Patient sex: M
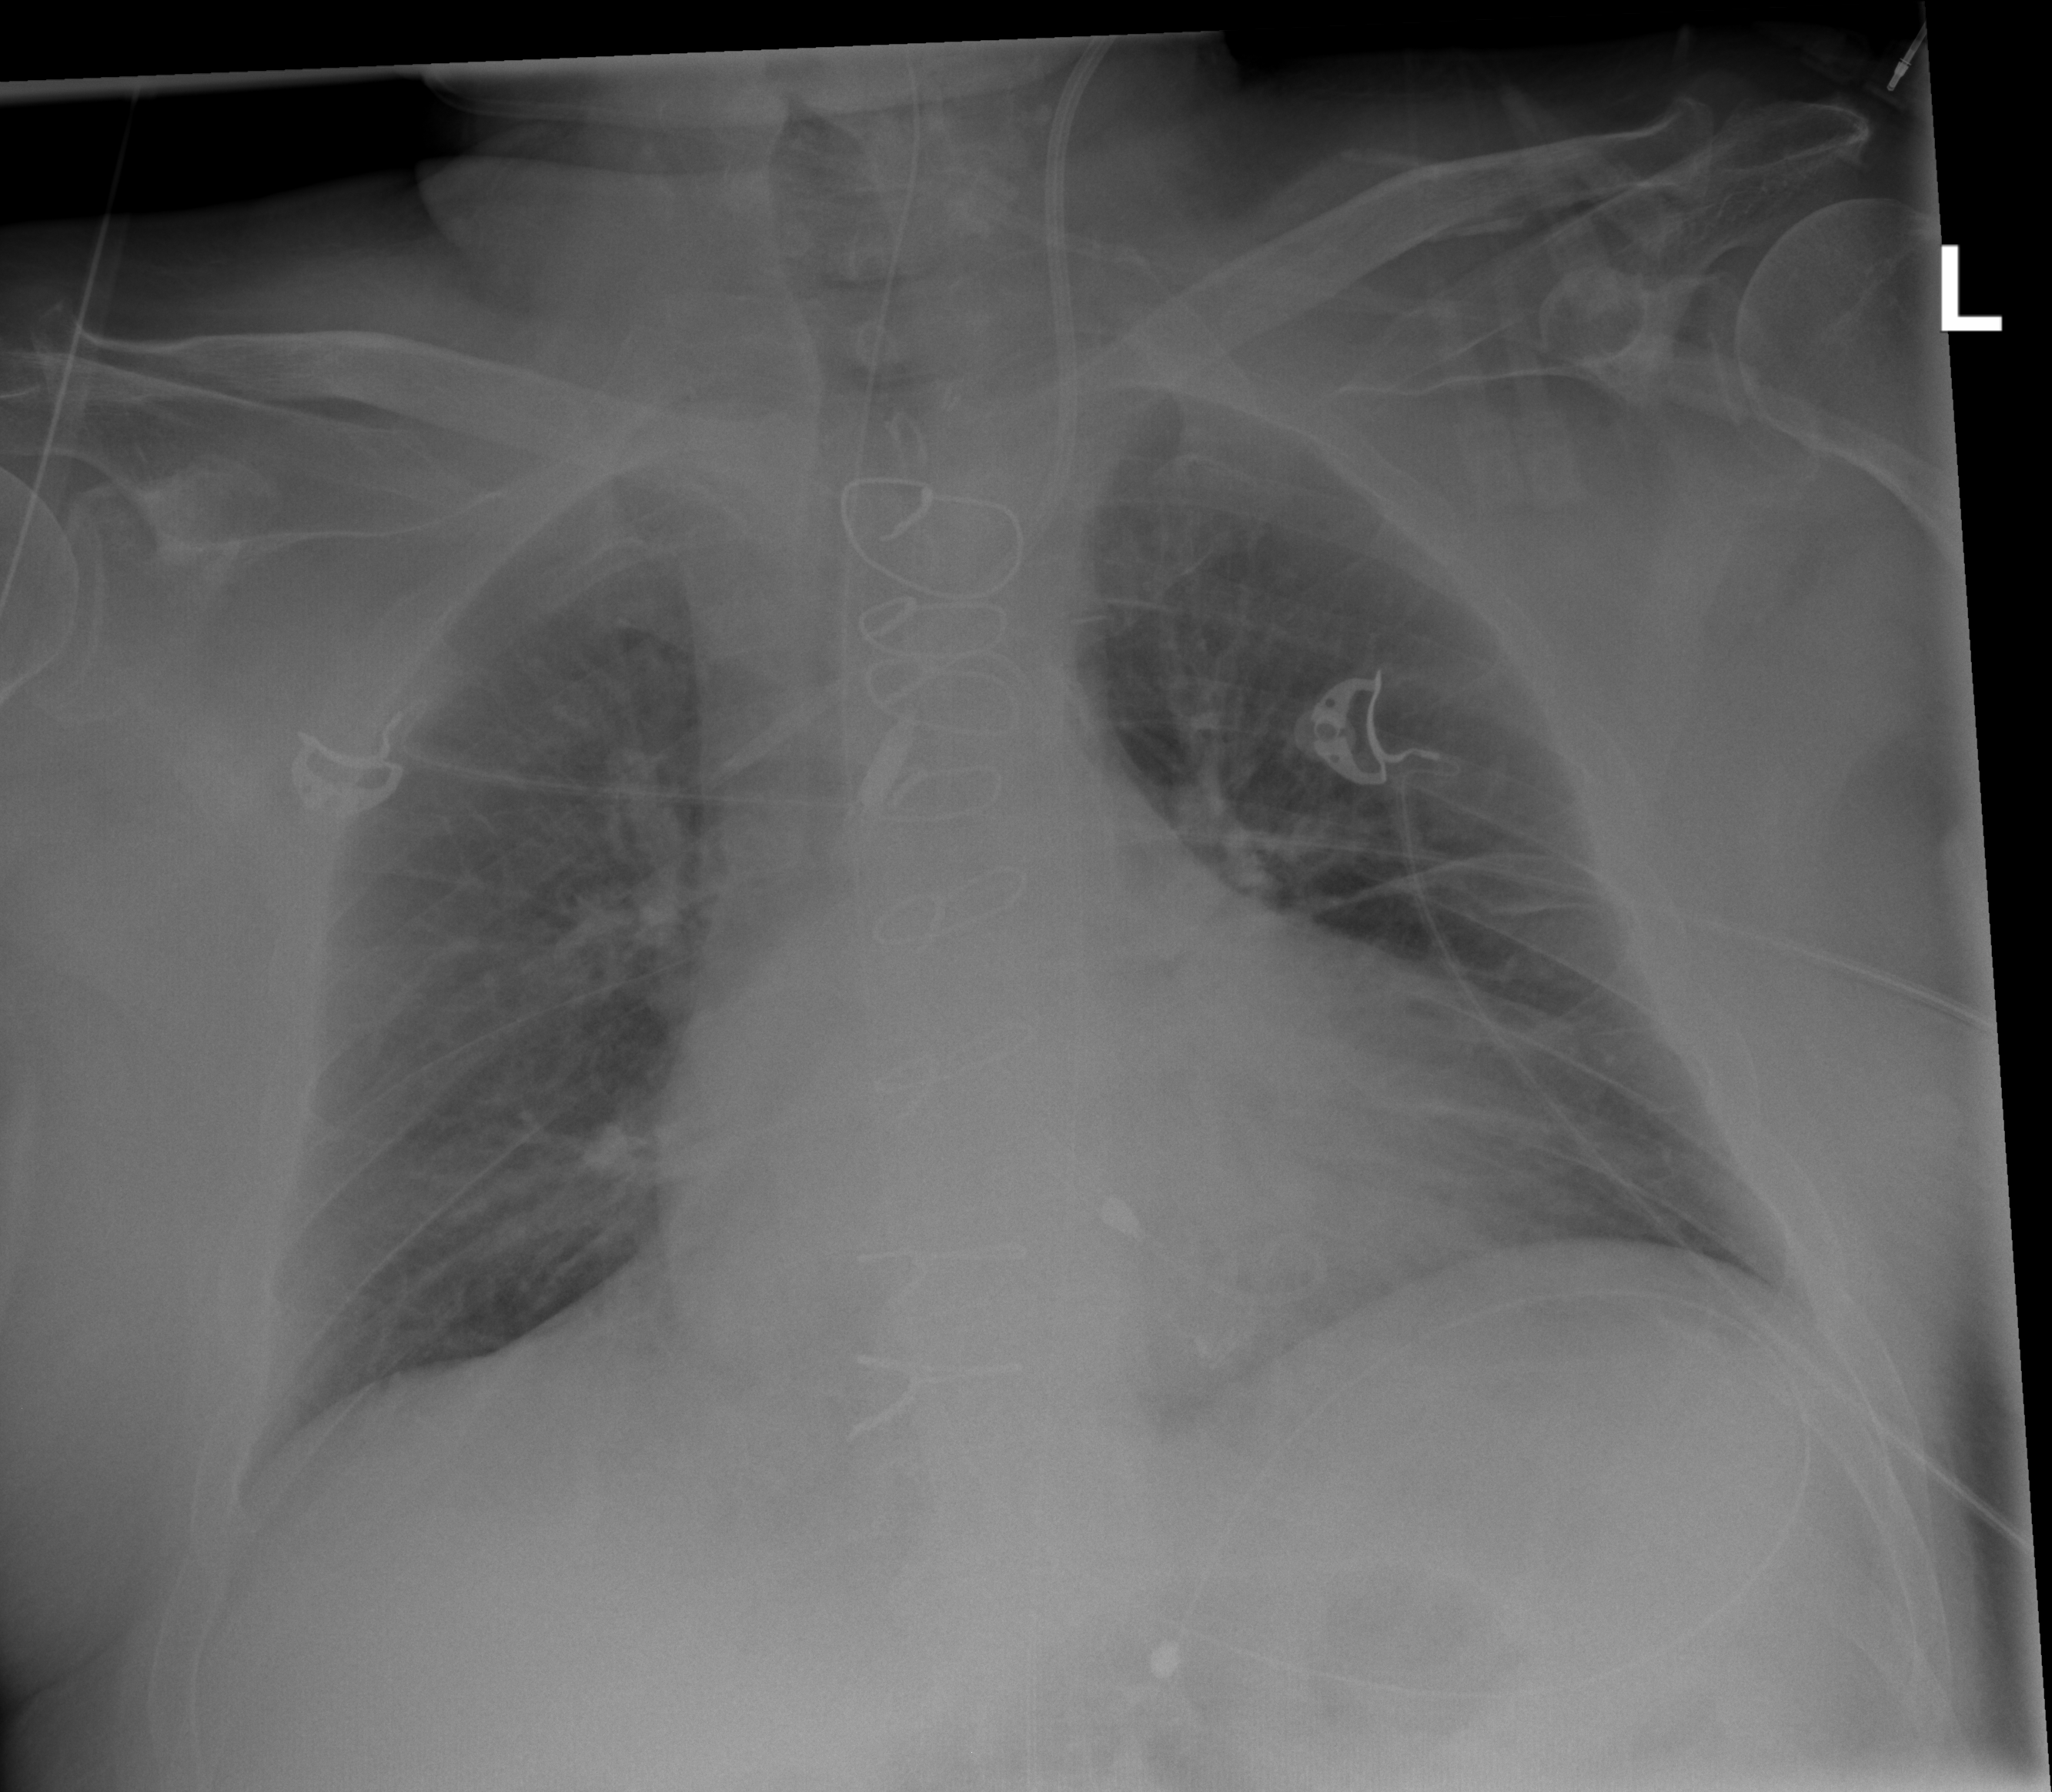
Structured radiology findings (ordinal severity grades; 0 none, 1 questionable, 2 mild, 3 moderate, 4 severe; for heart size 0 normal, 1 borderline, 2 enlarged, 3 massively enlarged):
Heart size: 2
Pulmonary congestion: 2
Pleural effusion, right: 0
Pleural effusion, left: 2
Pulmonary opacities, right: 0
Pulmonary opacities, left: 0
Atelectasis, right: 0
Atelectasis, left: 0